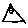
Label: triangle